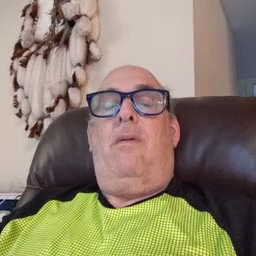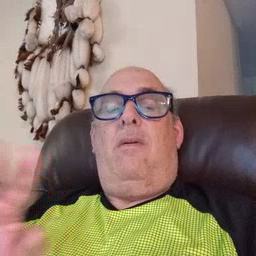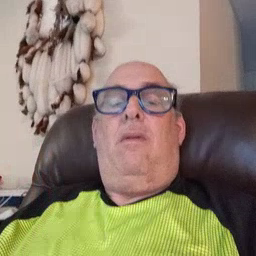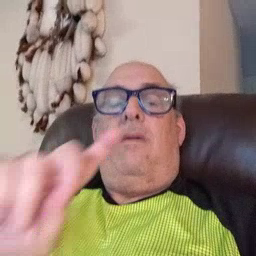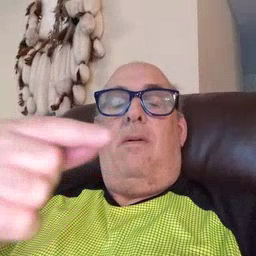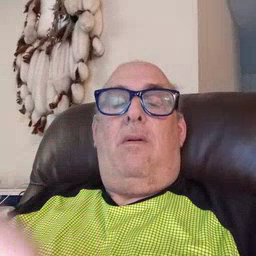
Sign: dog